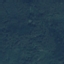
Label: Forest